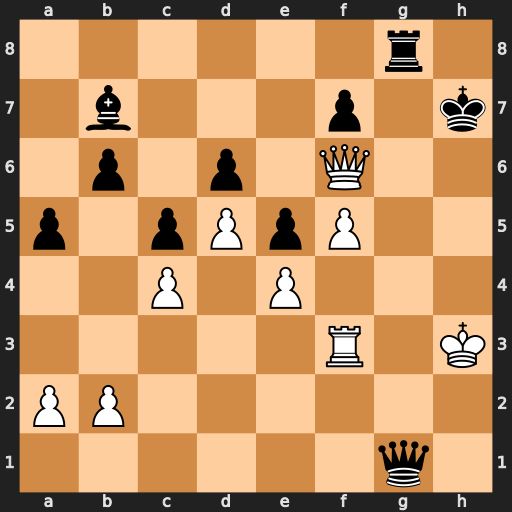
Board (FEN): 6r1/1b3p1k/1p1p1Q2/p1pPpP2/2P1P3/5R1K/PP6/6q1
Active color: w
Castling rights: -
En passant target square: -
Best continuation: Qh4+ Kg7 Rg3+